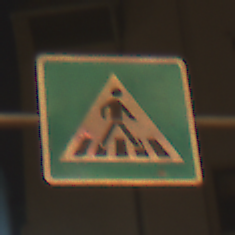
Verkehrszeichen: FussgaengerueberwegLinks
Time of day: Night
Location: Outdoor (Urban)
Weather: Clear
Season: NotSpecified
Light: Artificial